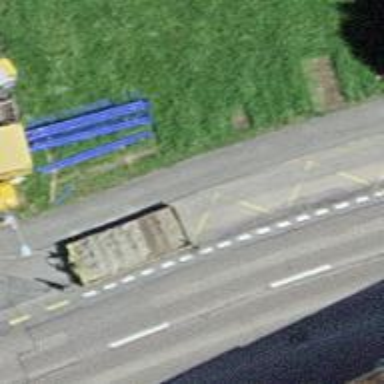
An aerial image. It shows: Bus stop with platform for public transport.